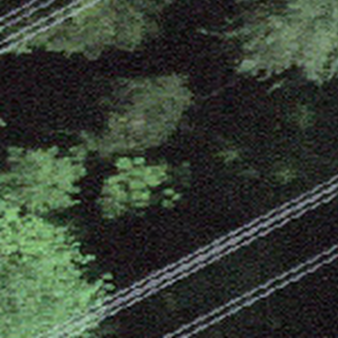
Label: other